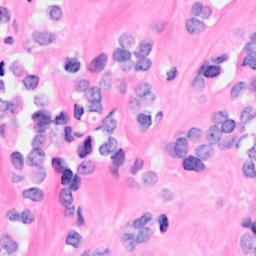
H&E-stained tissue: Breast